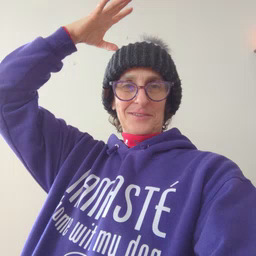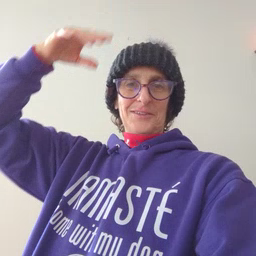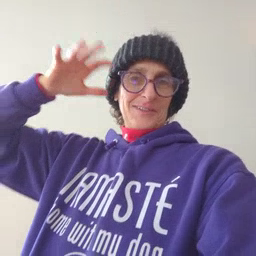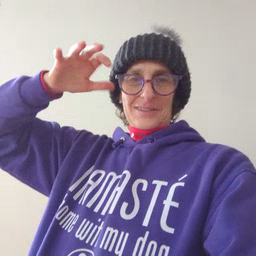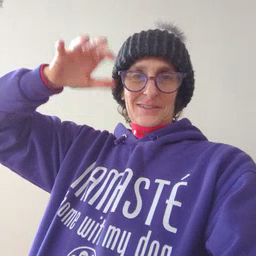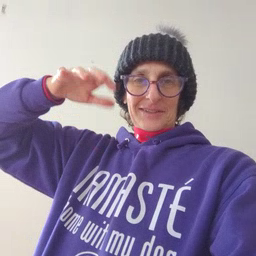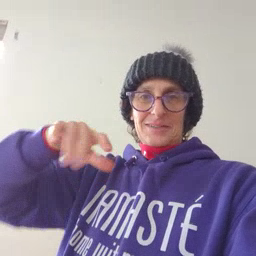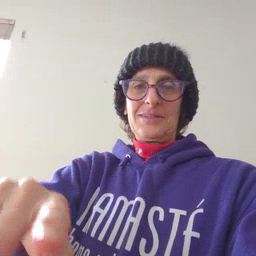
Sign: rain